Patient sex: M
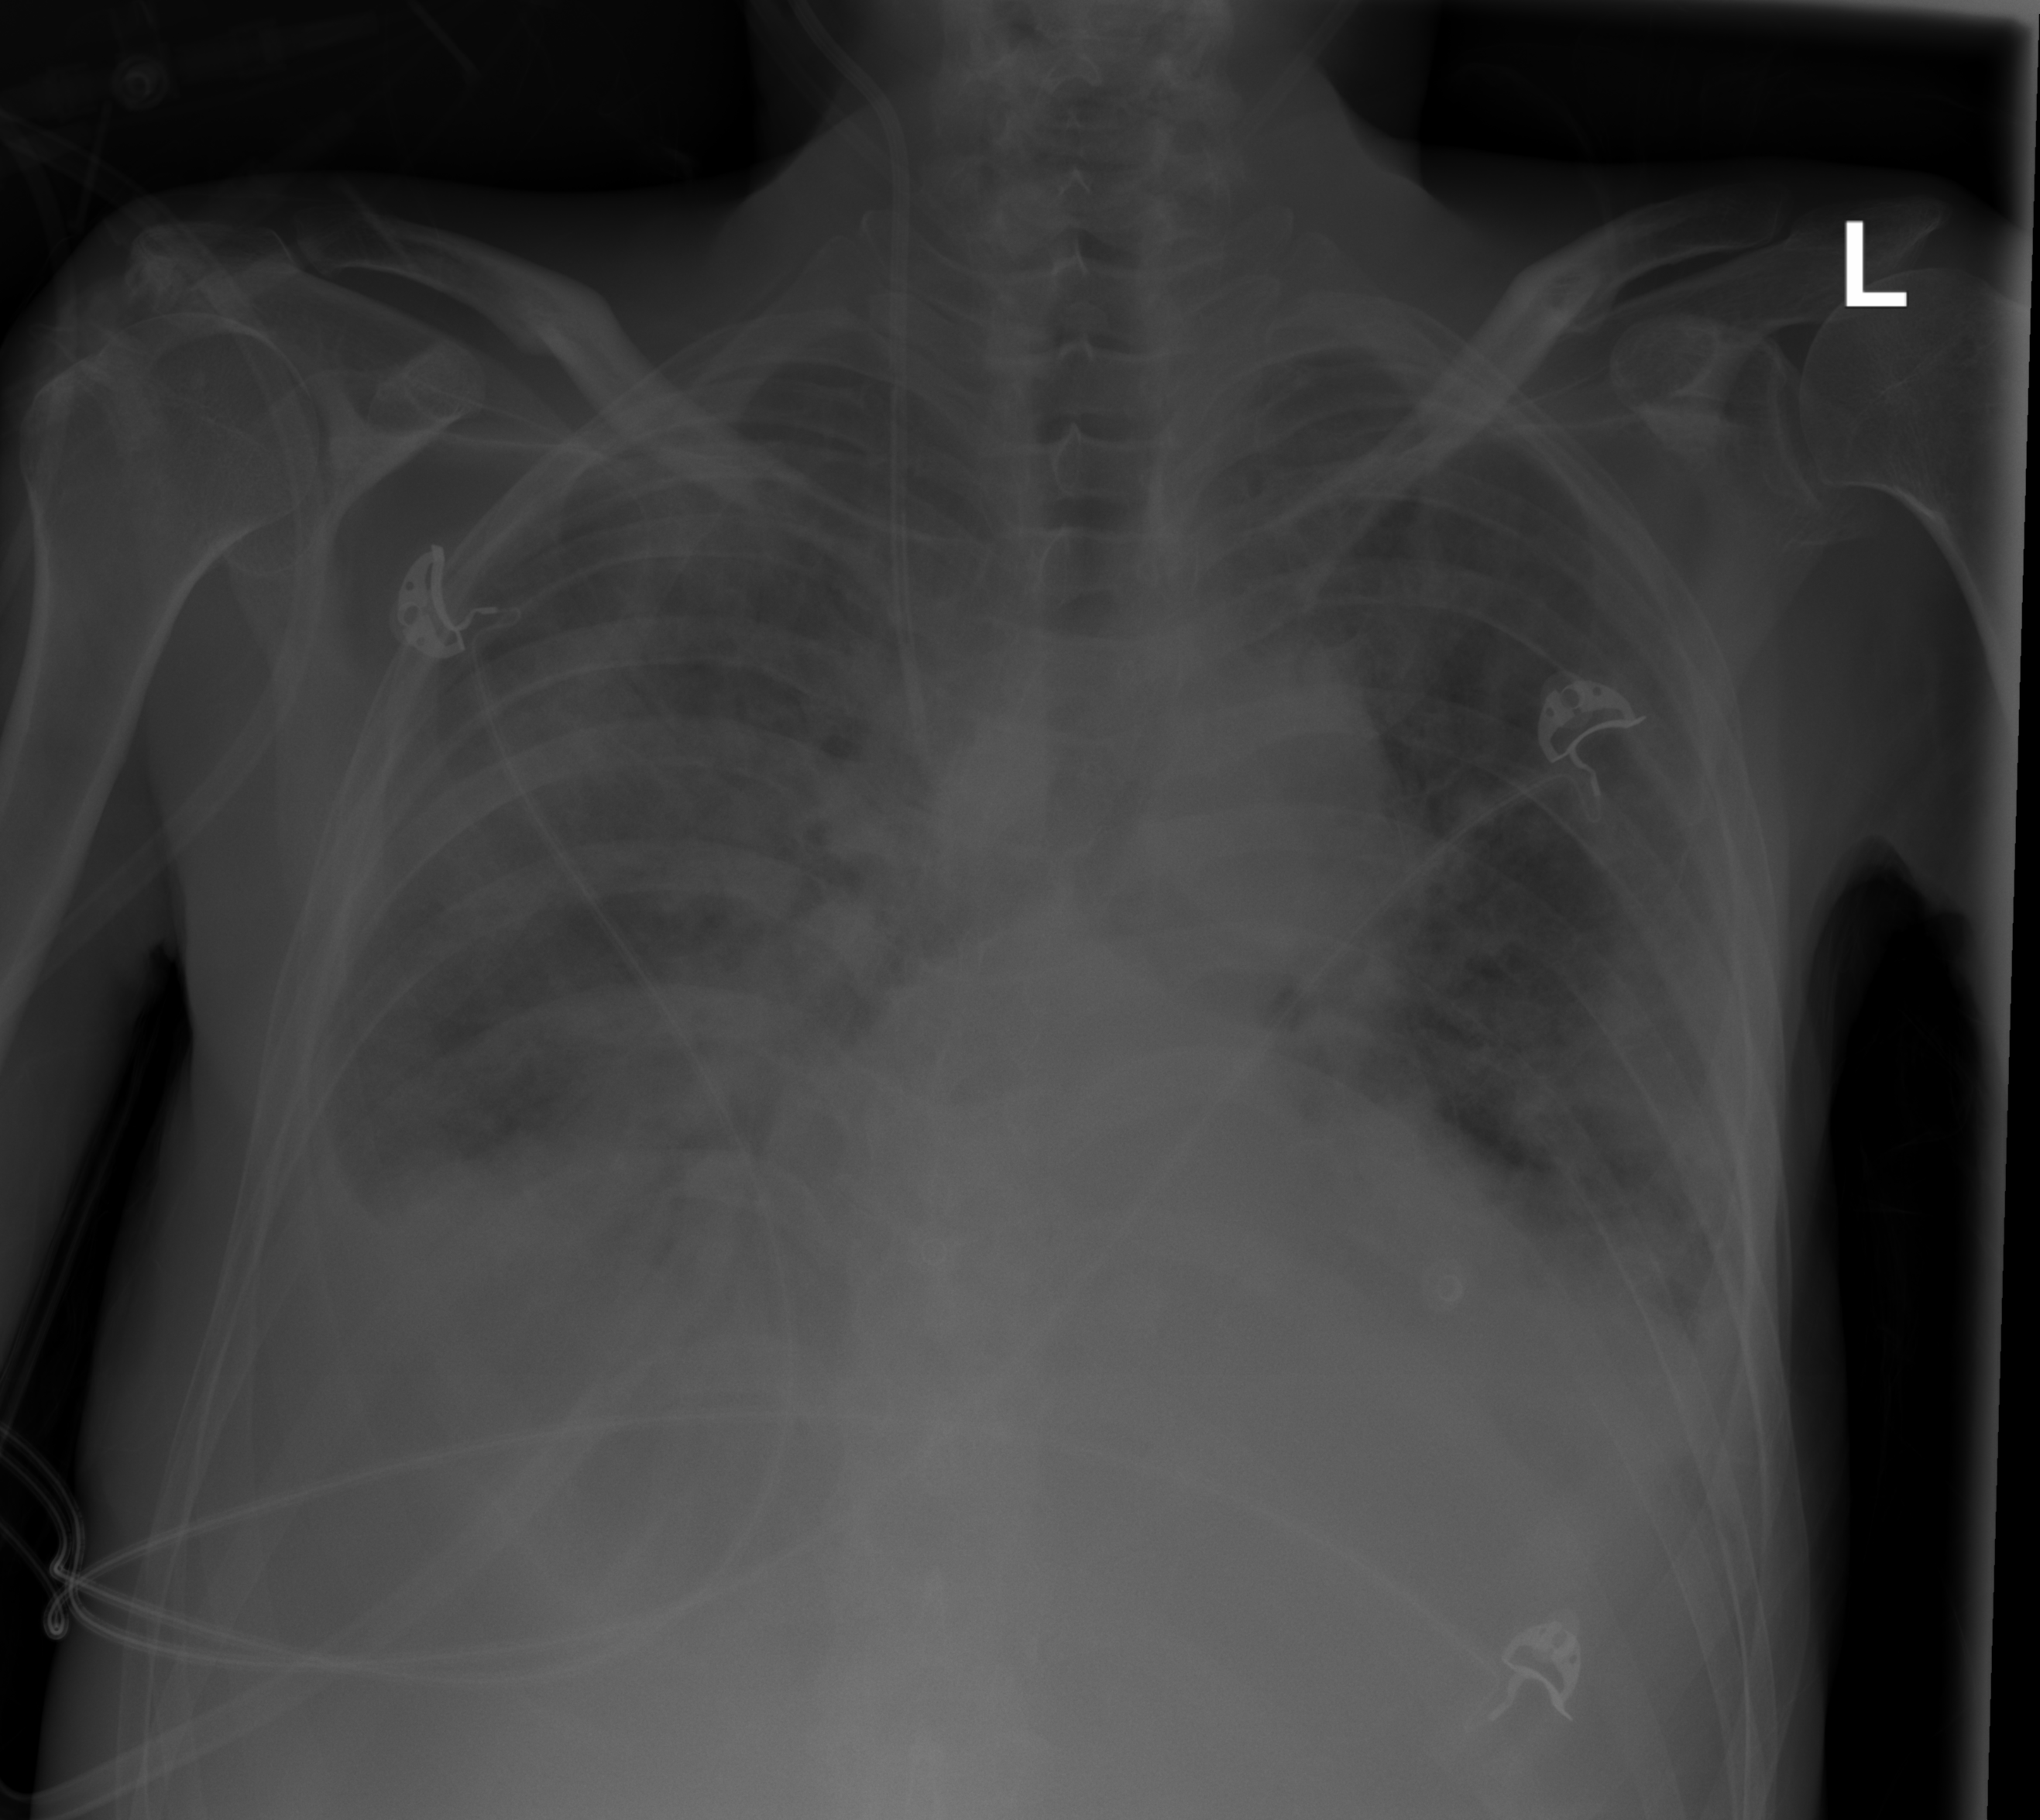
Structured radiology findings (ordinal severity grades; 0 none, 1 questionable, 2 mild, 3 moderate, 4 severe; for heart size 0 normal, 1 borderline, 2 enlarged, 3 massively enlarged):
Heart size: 2
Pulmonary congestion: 2
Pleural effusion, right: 2
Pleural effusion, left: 2
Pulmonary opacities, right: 3
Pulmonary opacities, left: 2
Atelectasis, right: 2
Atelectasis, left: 2